Question:
I have this code, which on my programme I am using check boxes. If check box is checked it must execute the statement in the if statement, but my program execute all the "if statements" even if the check box is not checked.
'''
public void onClickMakeTransactionButton(){
chkAirtime = (CheckBox) findViewById(R.id.chkAirtime);
chkElectricity = (CheckBox) findViewById(R.id.chkElectricity);
chkWater = (CheckBox) findViewById(R.id.chkWater);
chkTransfer = (CheckBox) findViewById(R.id.chkTransfers);
chkWithdrawal = (CheckBox) findViewById(R.id.chkWithdrawal);
chkPayDstv = (CheckBox) findViewById(R.id.chkPayDstv);
final TextView savingsBalance = (TextView) findViewById(R.id.txtSavingsBalance);
savingsBalance.setText("Your Balance is: " + balance);
btnMakeTransaction = (Button) findViewById(R.id.btnMakeTransaction);
btnMakeTransaction.setOnClickListener(new View.OnClickListener() {
@Override
public void onClick(View v) {
StringBuffer result = new StringBuffer();
//This are the if statements for my check boxes. My program executes the if statements even if the check boxes are not checked. what could be the problem. please help
if (result == result.append("Airtime: ").append(chkAirtime.isChecked())) {
balance = balance - 50;
}
if (result == result.append("Electricity: ").append(chkElectricity.isChecked())) {
balance = balance - 150;
}
if (result == result.append("Water: ").append(chkWater.isChecked())) {
balance = balance - 150;
}
if (result == result.append("Transfers: ").append(chkTransfer.isChecked())) {
balance = balance - 500;
}
if (result == result.append("Withdrawal: ").append(chkWithdrawal.isChecked())) {
balance = balance - 200;
}
if (result == result.append("Pay Dstv: ").append(chkPayDstv.isChecked())) {
balance = balance - 200;
} else {
Toast.makeText(SavingsAccountTransactions.this, "Nothing been Selected ", Toast.LENGTH_LONG).show();
}
savingsBalance.setText("Your Balance is: " + balance);
Toast.makeText(SavingsAccountTransactions.this, result.toString(), Toast.LENGTH_SHORT).show();
}
});
}
'''
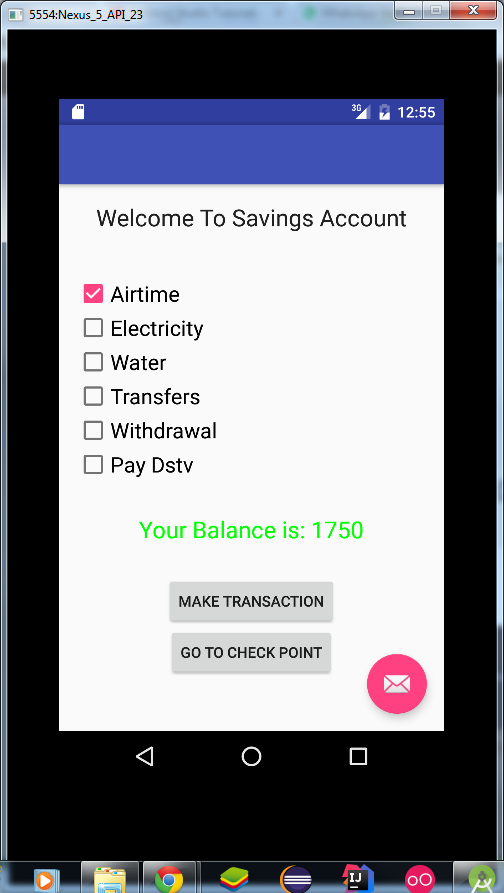
Answer: Obviously if condition returns always true. (example : 'result == result.append("Airtime: ").append(chkAirtime.isChecked())')
: you are using same object for if condition.
By looking at your code I think you need to check like this
'''
if (chkAirtime.isChecked()) { //checking CheckBox is checked or not.
balance = balance - 50;
result.append("Airtime: "+balance+" ");//appending data to result
}
'''
Do the same for all other if conditions.
: If you want to compare two String always use 'equals'. like 's1.equals(s2);' <URL>